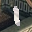
Label: 1